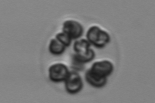
Label: Phaeocystis